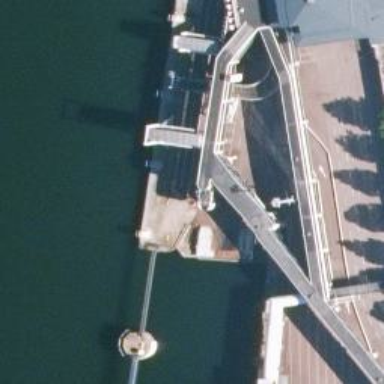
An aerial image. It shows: Airport gate.